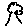
Label: tree